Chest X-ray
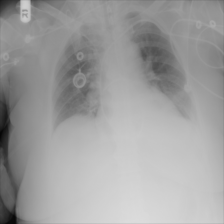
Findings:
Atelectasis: negative
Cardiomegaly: negative
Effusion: negative
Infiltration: negative
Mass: negative
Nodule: negative
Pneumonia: negative
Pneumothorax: negative
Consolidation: negative
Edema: negative
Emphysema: negative
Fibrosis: negative
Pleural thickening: negative
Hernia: negative